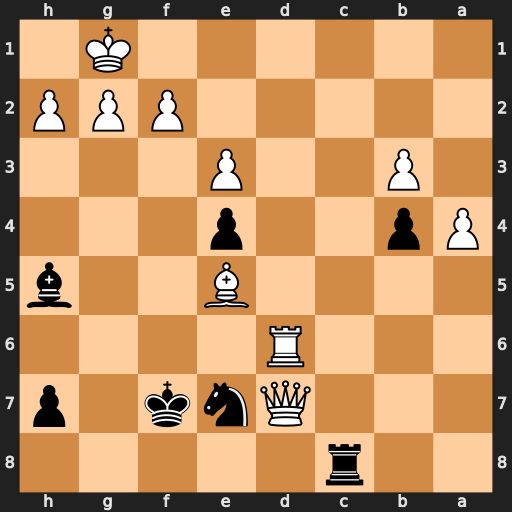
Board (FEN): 2r5/3Qnk1p/3R4/4B2b/Pp2p3/1P2P3/5PPP/6K1
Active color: b
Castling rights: -
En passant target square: -
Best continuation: Rc1+ Rd1 Rxd1+ Qxd1 Bxd1